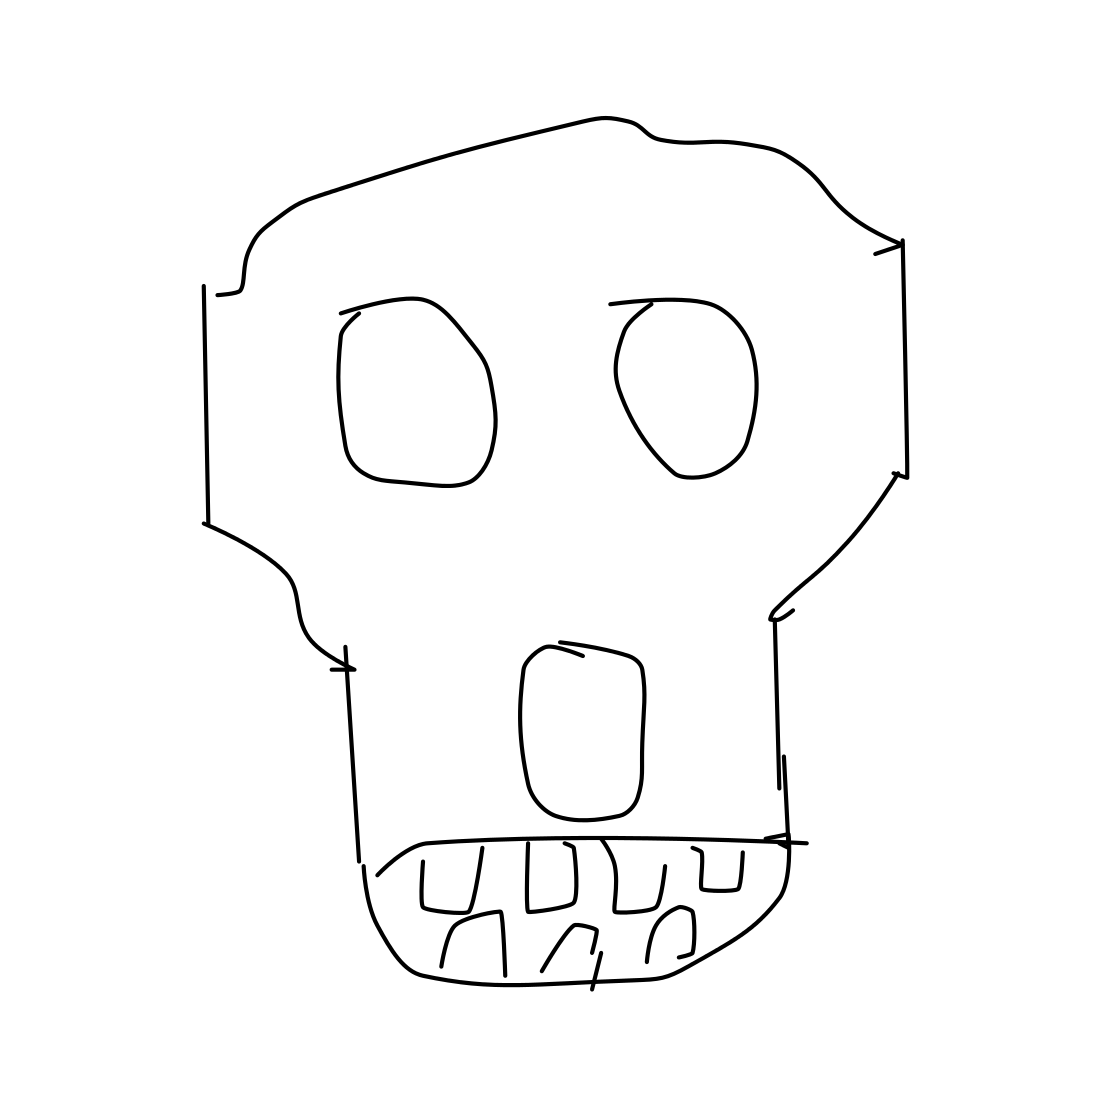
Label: human-skeleton